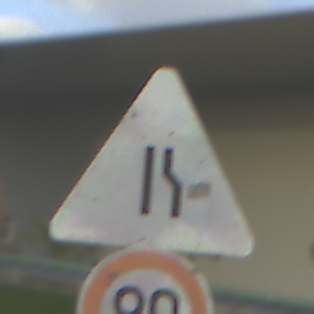
Verkehrszeichen: EinseitigVerengteFahrbahnRechts
Zusatzzeichen unten: Geschwindigkeit90
Umgebung: Outdoor, Suburban
Tageszeit: MorningAfternoon
Wetter: PartlyCloudy
Licht: Natural
Jahreszeit: NotSpecified
Kontrast: MediumContrast